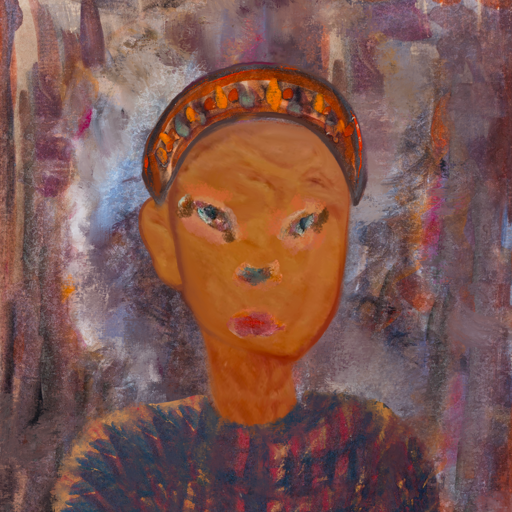
Background: Hypocrite, Head And Neck Front: Pious_Lady, Face Front: Boggyland, Bust: In_The_Sun, Hair Front: Blank, Head Accessory: Hypocrite, Second Necklace: Blank, Necklace: Blank, Baby: Blank